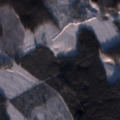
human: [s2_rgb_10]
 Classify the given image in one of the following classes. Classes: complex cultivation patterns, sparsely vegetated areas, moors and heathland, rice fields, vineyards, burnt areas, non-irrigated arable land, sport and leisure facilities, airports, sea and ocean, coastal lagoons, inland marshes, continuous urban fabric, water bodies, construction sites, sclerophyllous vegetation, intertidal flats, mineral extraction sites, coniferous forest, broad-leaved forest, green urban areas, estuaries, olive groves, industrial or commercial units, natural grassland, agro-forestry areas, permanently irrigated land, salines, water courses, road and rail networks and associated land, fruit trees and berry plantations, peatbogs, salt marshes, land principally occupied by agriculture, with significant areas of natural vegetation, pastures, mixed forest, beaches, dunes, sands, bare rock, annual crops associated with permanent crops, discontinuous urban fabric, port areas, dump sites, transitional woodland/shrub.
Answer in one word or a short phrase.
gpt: coniferous forest, mixed forest, transitional woodland/shrub